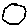
Label: circle